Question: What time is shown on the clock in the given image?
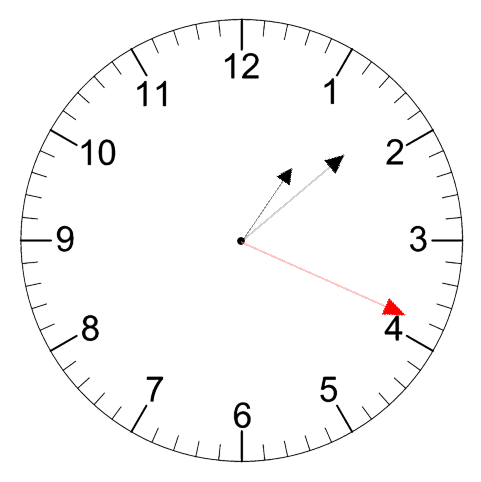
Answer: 01:08:19